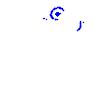
Particle: kaon